Question: I'm trying to make a magnifying zoom on image on mouse hover. It should look like following the image. How could I do this without using any plugins?

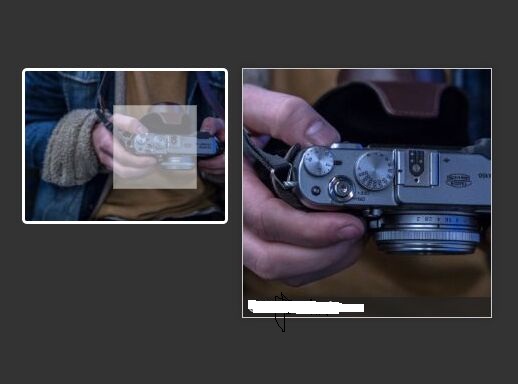
Answer: Try this, it uses two different images, a small one and then a larger version of the same image for magnification.
'''
$(document).ready(function(){
var native_width = 0;
var native_height = 0;
$(".magnify").mousemove(function(e) {
if(!native_width && !native_height) {
var image_object = new Image();
image_object.src = $(".small").attr("src");
native_width = image_object.width;
native_height = image_object.height;
} else {
var magnify_offset = $(this).offset();
var mx = e.pageX - magnify_offset.left;
var my = e.pageY - magnify_offset.top;
if(mx < $(this).width() && my < $(this).height() && mx > 0 && my > 0) {
$(".large").fadeIn(100);
} else {
$(".large").fadeOut(100);
}
if($(".large").is(":visible")) {
var rx = Math.round(mx/$(".small").width()*native_width - $(".large").width()/2)*-1;
var ry = Math.round(my/$(".small").height()*native_height - $(".large").height()/2)*-1;
var bgp = rx + "px " + ry + "px";
var px = mx - $(".large").width()/2;
var py = my - $(".large").height()/2;
$(".large").css({left: px, top: py, backgroundPosition: bgp});
}
}
});
});
'''
'''
* {
margin: 0;
padding: 0;
}
.magnify {
width: 200px;
margin: 50px auto;
position: relative;
}
.large {
width: 175px; height: 175px;
position: absolute;
box-shadow: 0 0 0 7px rgba(255, 255, 255, 0.85),
0 0 7px 7px rgba(0, 0, 0, 0.25),
inset 0 0 40px 2px rgba(0, 0, 0, 0.25);
background: url('http://thecodeplayer.com/uploads/media/iphone.jpg') no-repeat;
display: none;
}
.small { display: block; }
'''
'''
<script src="https://ajax.googleapis.com/ajax/libs/jquery/2.1.1/jquery.min.js"></script>
<div class="magnify">
<div class="large"></div>
<img class="small" src="http://thecodeplayer.com/uploads/media/iphone.jpg" width="200"/>
</div>
'''
Modified from: <URL>